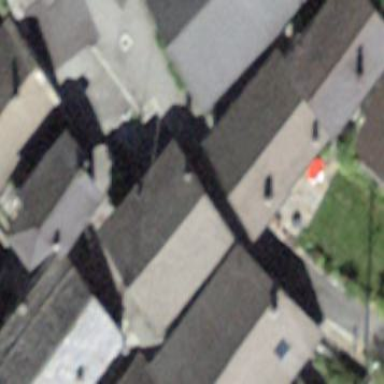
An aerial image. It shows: Detached building.